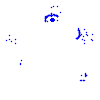
Particle: proton